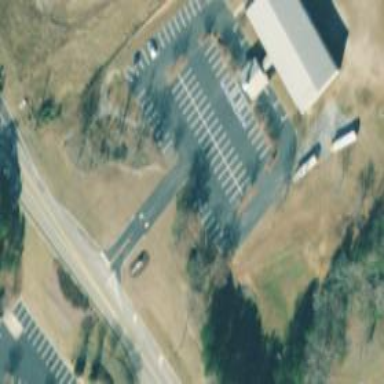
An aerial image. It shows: Parking area with surface.